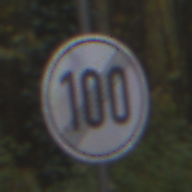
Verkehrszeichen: EndeGeschwindigkeit100
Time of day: MorningAfternoon
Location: Outdoor (Nature)
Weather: Overcast
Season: Autumn
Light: Natural